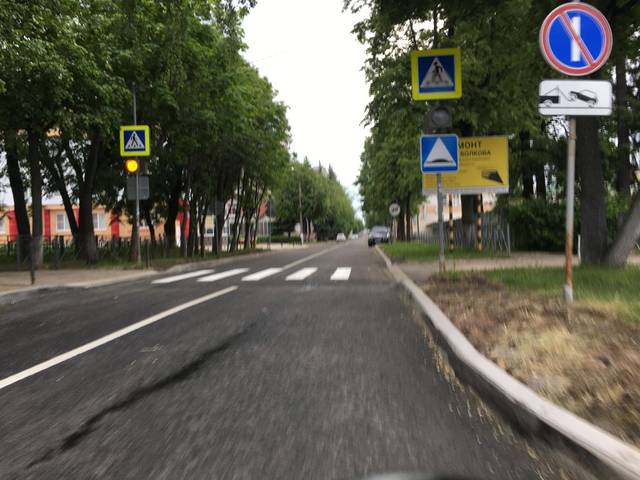
Region: Russia
Coordinates: 56.64, 47.899